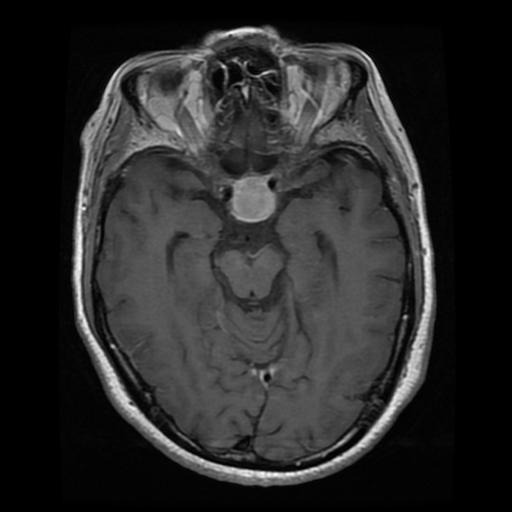
Label: pituitary